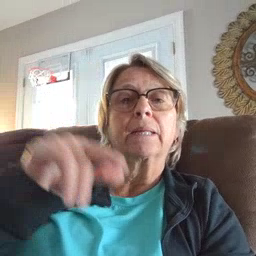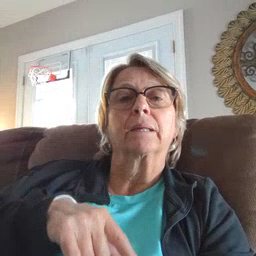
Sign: airplane